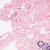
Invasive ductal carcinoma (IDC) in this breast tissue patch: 0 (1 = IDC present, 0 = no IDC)